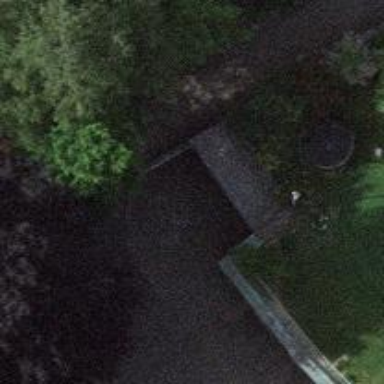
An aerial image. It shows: Retaining wall.